Question: I have been trying all day to achieve an easy ForeignKey ManyToOne Association in Java / JPA (Hibernate) ... without success. Now it really is time to ask for help;-)
I have two database tables as follows:
Please have a look here:

And objects like this:
'''
@Entity
@Table(name = "sa_s_cat")
public class SCat implements Serializable {
@Id
private int catId;
private String catSuffix;
private String catDesc;
private Lkzs lkz;
private Date cdate;
private String cuser;
...
'''
---
'''
@Entity
@Table(name = "sa_s_subcat")
public class SSubCat implements Serializable {
@Id
private int subcatId;
private int catId;
@ManyToOne
@JoinColumn(name = "catId")
private SCat cat;
private String subcatSuffix;
private String subcatDesc;
private boolean subcatShowProd;
private boolean subcatShowComp;
private boolean subcatShowQual;
private boolean subcatShowDetail;
private Lkzs lkz;
private Date cdate;
private String cuser;
...
'''
And I receive this errormessage:
'''
...
2014-07-11 09:16:32,649 [main] DEBUG org.hibernate.engine.jdbc.internal.JdbcServicesImpl - configure() - JDBC version : 4.0
2014-07-11 09:16:32,665 [main] TRACE org.hibernate.engine.jdbc.cursor.internal.StandardRefCursorSupport - supportsRefCursors() - JDBC DatabaseMetaData class does not define supportsRefCursors method...
'''
...
In the meantime, I have searched many forums, read documentations and tutorials ... therefore that should actually work.
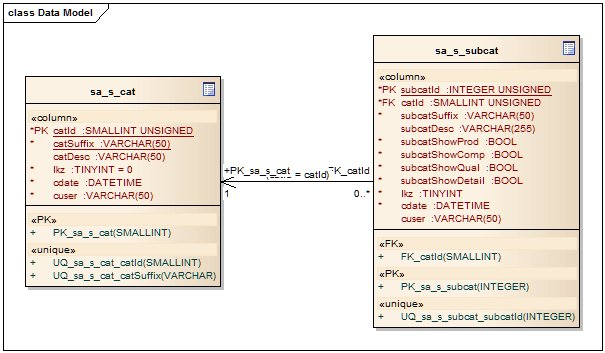
Answer: After a Long Phase of Trial and error I found a solution.
I deleted the foreign key definition from database and changed the code as followed:
'''
@Entity
@Table(name = "sa_s_cat")
public class SCat implements Serializable {
@Id
private int catId;
private String catSuffix;
private String catDesc;
private Lkzs lkz;
private Date cdate;
private String cuser;
...
'''
---
'''
@Entity
@Table(name = "sa_s_subcat")
public class SSubCat implements Serializable {
@Id
private int subcatId;
private int catId;
private String subcatSuffix;
private String subcatDesc;
private boolean subcatShowProd;
private boolean subcatShowComp;
private boolean subcatShowQual;
private boolean subcatShowDetail;
private Lkzs lkz;
private Date cdate;
private String cuser;
@ManyToOne(optional = false)
@JoinColumn(name = "catId", insertable = false, updatable = false)
private SCat cat;
...
'''
But this leads me to some further questions, which I hope someone can explain to me:
1. Must there be foreign keys defined in database to achieve mapping with hibernate/JPA or can I do the mapping only in code - which I would prefer?
2. Is the above mentioned solution JPA-conformant? (I don't think so ;-)
3. And of course, why is this "solution" working?